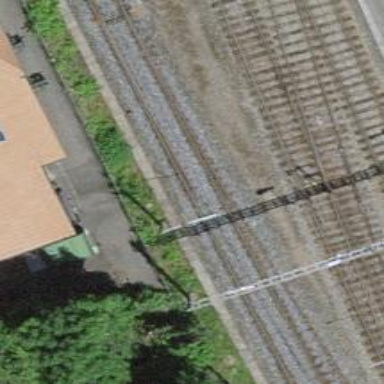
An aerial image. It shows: Railway switch.